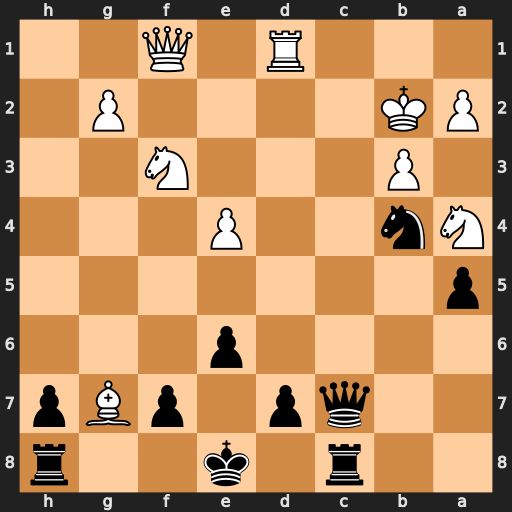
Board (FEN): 2r1k2r/2qp1pBp/4p3/p7/Nn2P3/1P3N2/PK4P1/3R1Q2
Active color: b
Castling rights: k
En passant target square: -
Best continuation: Qc2+ Ka1 Qxa2#